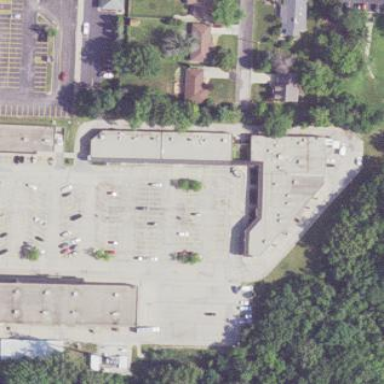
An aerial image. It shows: Commercial building.